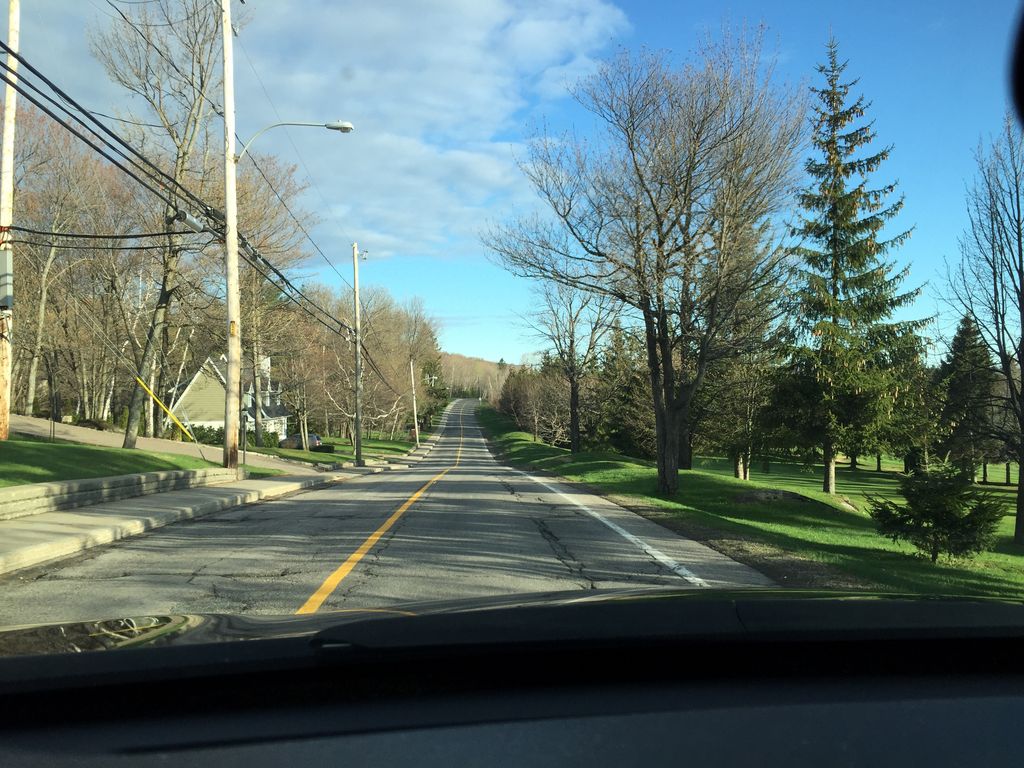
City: quebec_city